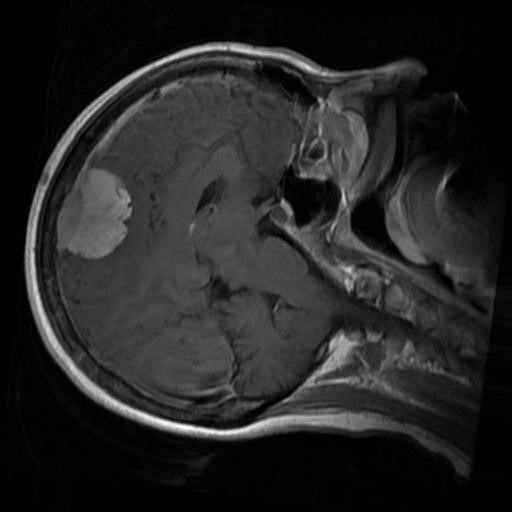
Label: brain_menin